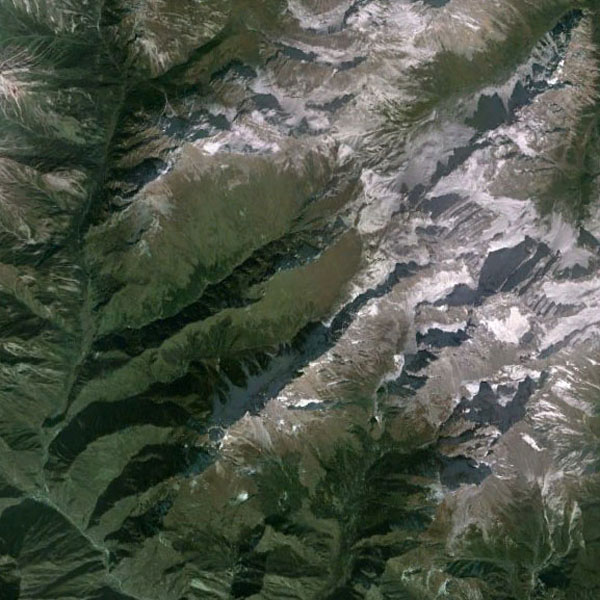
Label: Mountain